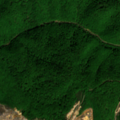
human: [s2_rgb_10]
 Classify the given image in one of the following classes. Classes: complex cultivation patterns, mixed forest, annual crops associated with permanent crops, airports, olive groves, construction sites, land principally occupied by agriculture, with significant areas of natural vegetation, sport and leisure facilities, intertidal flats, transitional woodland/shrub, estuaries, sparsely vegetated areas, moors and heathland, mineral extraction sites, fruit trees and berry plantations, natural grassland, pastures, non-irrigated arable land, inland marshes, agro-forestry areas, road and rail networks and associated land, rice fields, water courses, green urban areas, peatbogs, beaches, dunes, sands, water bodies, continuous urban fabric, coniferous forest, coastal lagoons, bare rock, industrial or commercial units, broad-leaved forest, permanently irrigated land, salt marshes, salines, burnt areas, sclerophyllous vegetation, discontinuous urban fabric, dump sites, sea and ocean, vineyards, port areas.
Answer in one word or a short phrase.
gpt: mineral extraction sites, broad-leaved forest